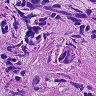
Metastatic tissue present: yes